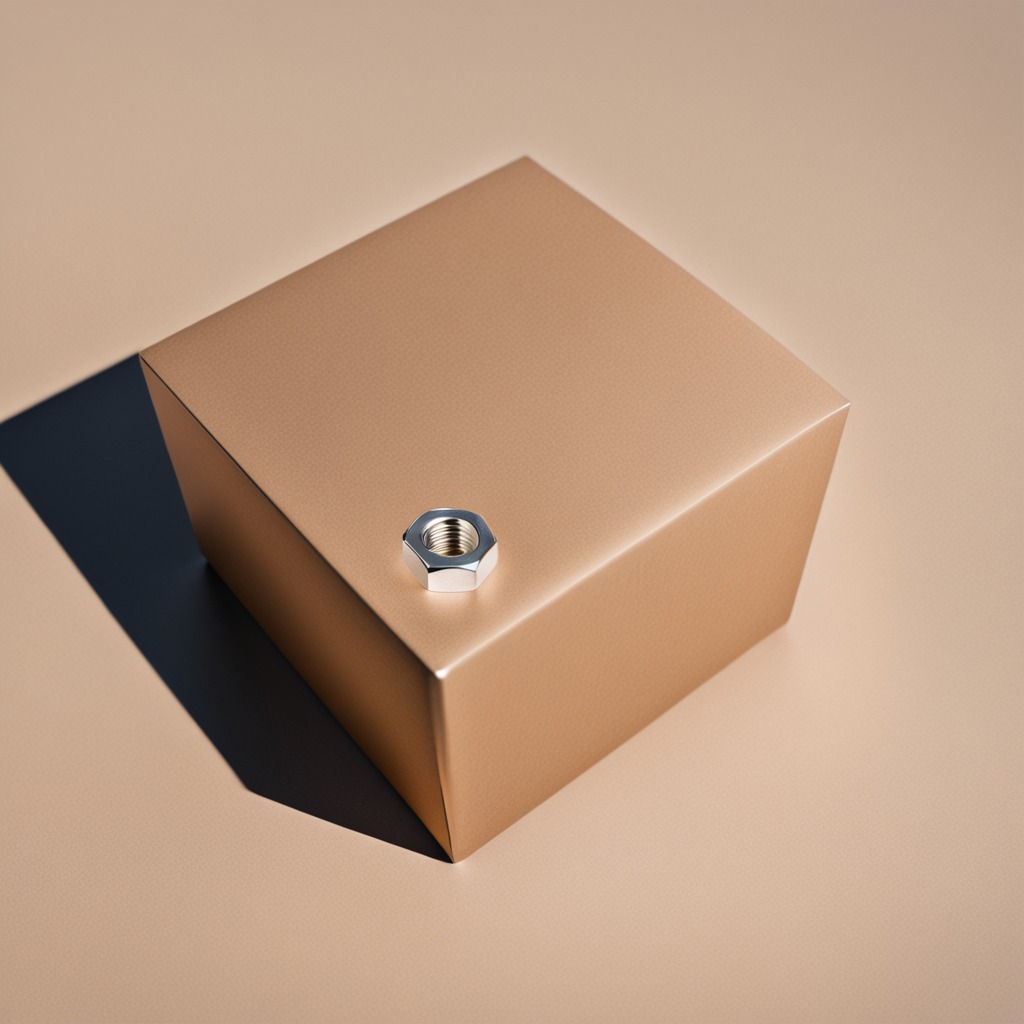
A metal nut is lying on the cardboard box surface in an outdoor workshop during daytime bright natural light soft shadows slightly creased but